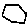
Label: hexagon